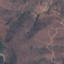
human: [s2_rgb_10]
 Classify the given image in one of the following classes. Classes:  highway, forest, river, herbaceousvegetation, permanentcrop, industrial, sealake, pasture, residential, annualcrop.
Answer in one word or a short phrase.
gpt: HerbaceousVegetation